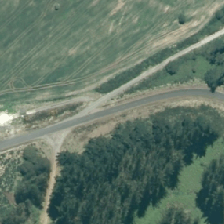
Land cover: herbaceous_freshwater_vege